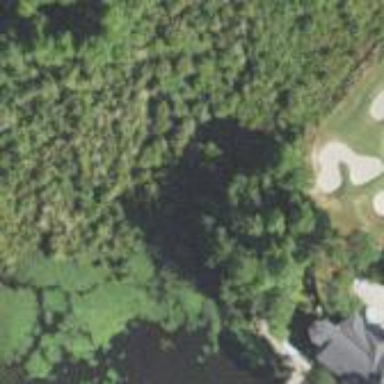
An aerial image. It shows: Scenic view of water hazard on golf course. The natural water feature adds beauty to the landscape.